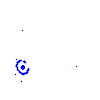
Particle: kaon